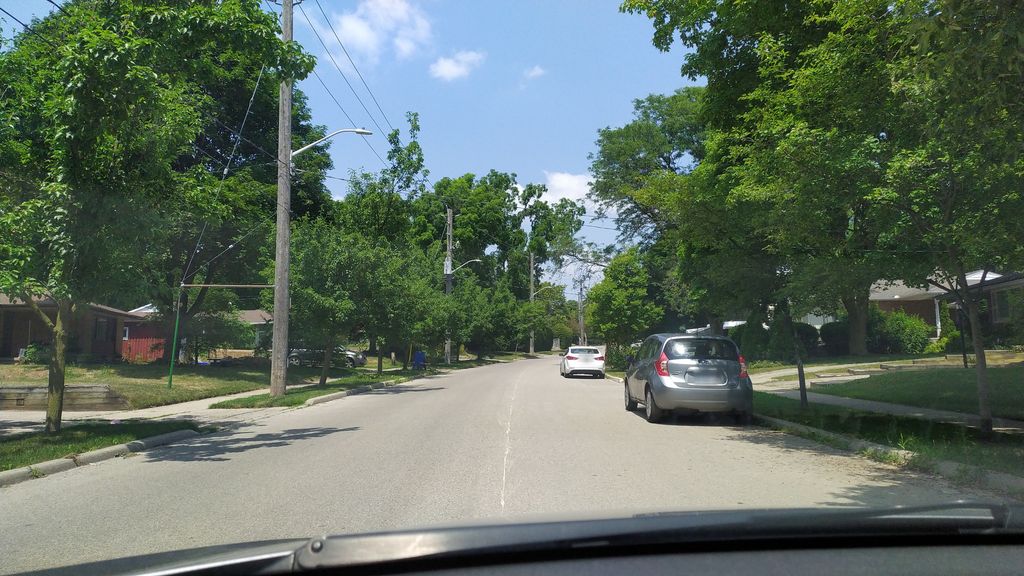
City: kitchener-waterloo